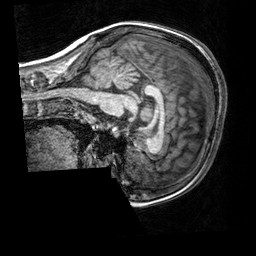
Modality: T1w
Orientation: sagittal
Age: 25
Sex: female
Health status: healthy
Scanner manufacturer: siemens
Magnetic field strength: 3 T
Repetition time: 2.3 s
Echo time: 0.00303 s